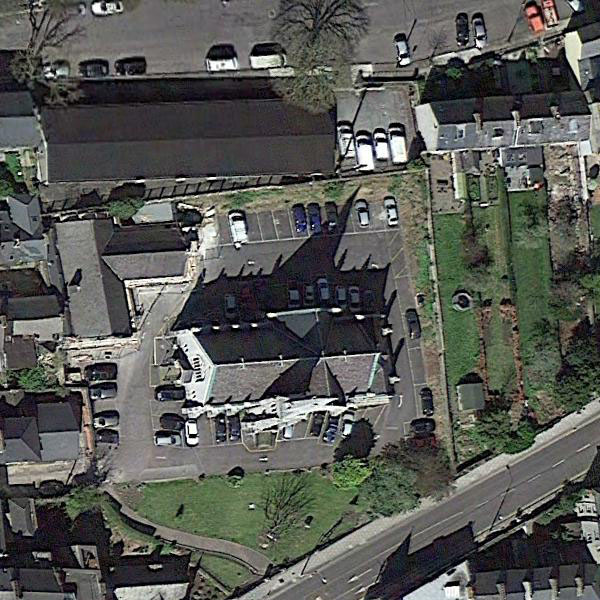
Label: Church